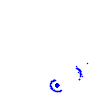
Particle: kaon